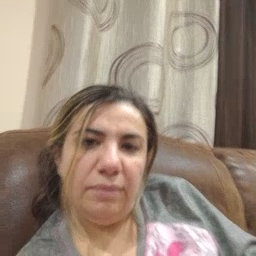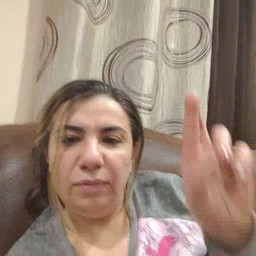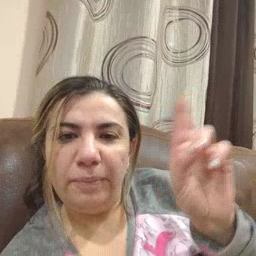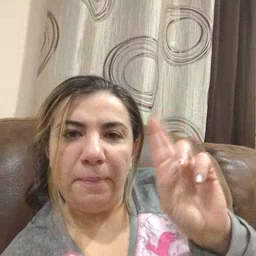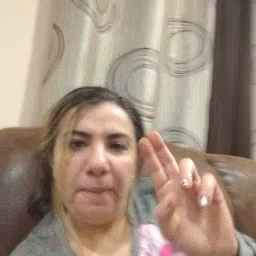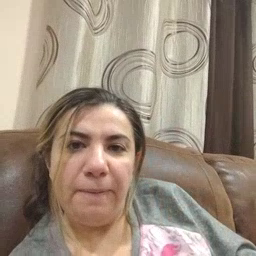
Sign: refrigerator